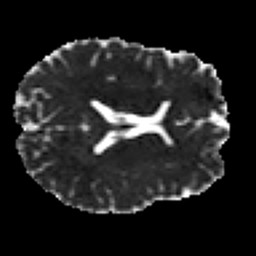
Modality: MD
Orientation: axial
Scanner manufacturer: siemens
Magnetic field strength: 3 T
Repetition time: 7.8 s
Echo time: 0.09 s